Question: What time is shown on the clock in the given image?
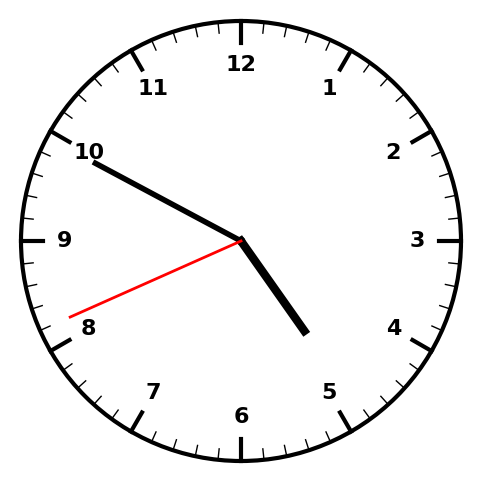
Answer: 04:49:41